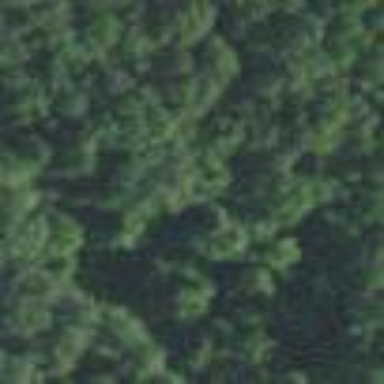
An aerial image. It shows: Mixed leaf woodland.